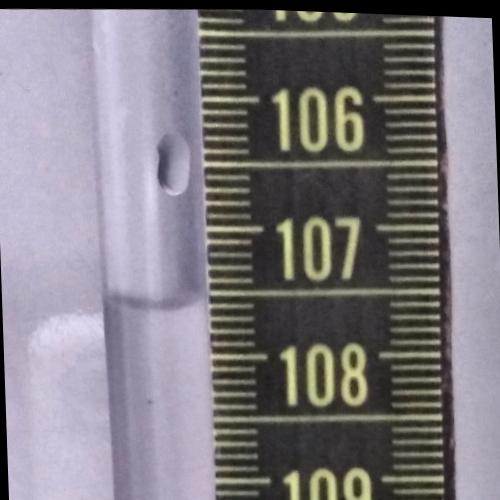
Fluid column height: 107.6 cm